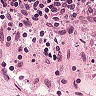
Metastatic tissue present: no